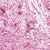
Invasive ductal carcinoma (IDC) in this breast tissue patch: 0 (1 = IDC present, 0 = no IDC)